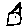
Label: house